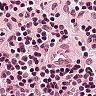
Metastatic tissue present: no